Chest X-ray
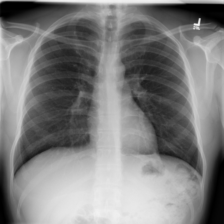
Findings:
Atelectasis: negative
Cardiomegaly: negative
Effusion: negative
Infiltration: negative
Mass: negative
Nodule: negative
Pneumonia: negative
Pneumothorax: negative
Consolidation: negative
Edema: negative
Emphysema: negative
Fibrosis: negative
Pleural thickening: negative
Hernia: negative